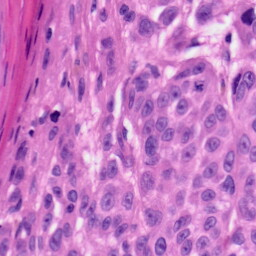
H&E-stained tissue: Skin